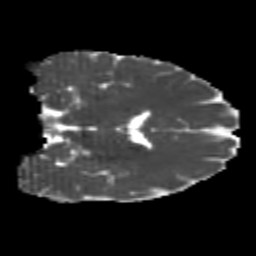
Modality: MD
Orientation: coronal
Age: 22
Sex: female
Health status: healthy
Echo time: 0.074 s